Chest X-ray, PA view. Patient: 46 years old, sex F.
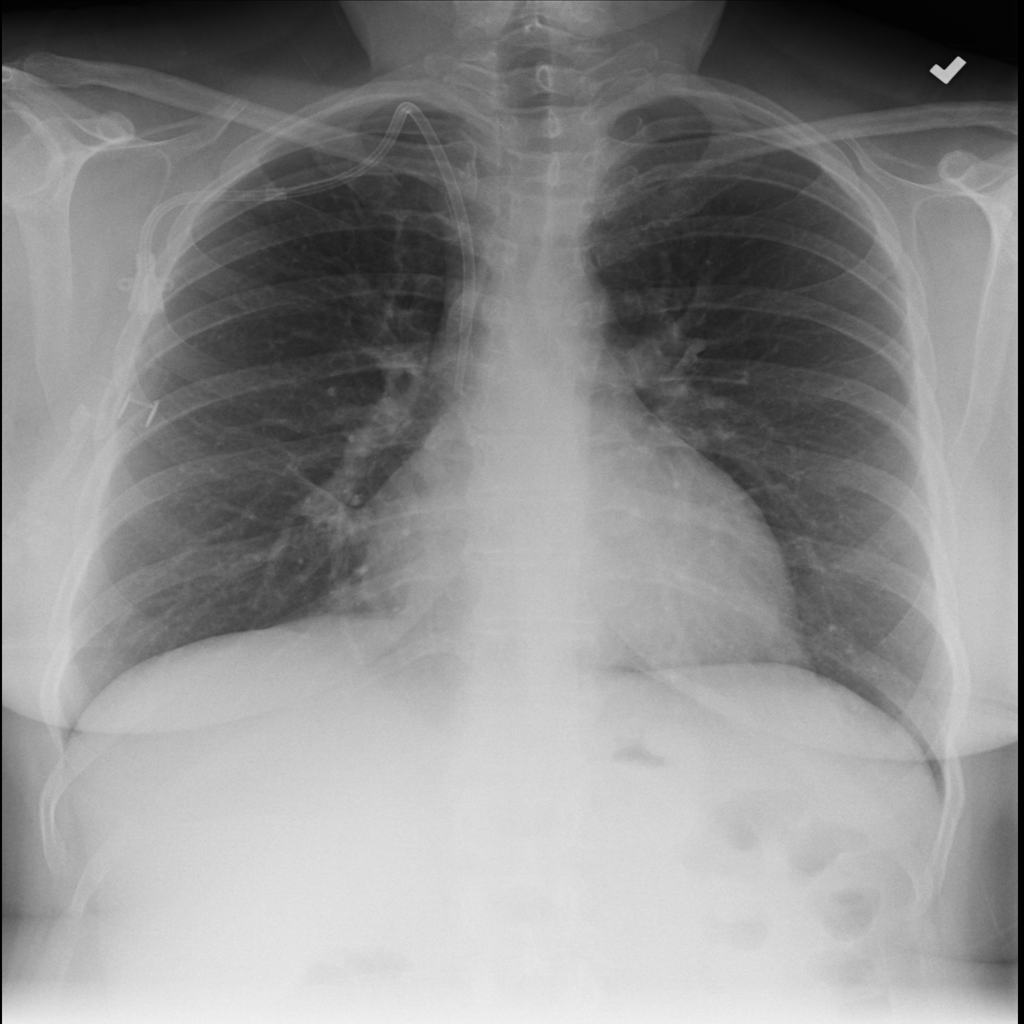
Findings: Infiltration